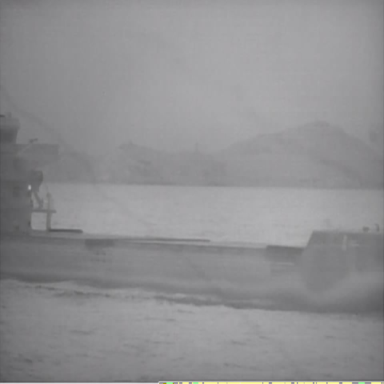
There is a liner in the infrared image.